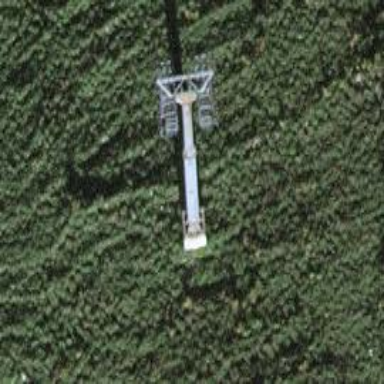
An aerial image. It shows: Chair lift.